Question: I'm trying to get this logo to conform to all resolutions and browsers, while staying in the absolute center (vertical and horizontal) of the '#container'. If the resolution is less than 320px, I want the company name to disappear, and for the logo to be in the center of the '#container'. Can't use jQuery, Javascript, or any other frameworks. Just HTML and CSS.
Example in progress: <URL>
Link to actual logo image: <URL>

Note: The "u" and "r" and intended to be overlapped, that was not a mistake ;)
'''
*, *:before, *:after {
box-sizing: border-box;
}
body {
background: #678;
height: 100%;
width: 100%;
}
#container {
background: #eee;
padding: 40px 50px 85px;
margin: 100px auto 0;
text-align: center;
width: 70%;
}
#d-container {
float: left;
margin-left:110px;
width: 50%;
z-index:1;
}
#t-container {
float: left;
margin: -10px 0 0 -170px;
width: 50%;
z-index:2;
}
.diamond {
background: #5284CD;
border: 2px solid #000;
display: inline-block;
height: 20px;
margin: -5px 10px 0 0;
width: 20px;
/* Rotate */
-webkit-transform: rotate(-45deg);
-moz-transform: rotate(-45deg);
-ms-transform: rotate(-45deg);
-o-transform: rotate(-45deg);
transform: rotate(-45deg);
}
#l-text:before {
content:"UpSou";
display: inline;
font: 400 56px/100% Arial, Helvetica, sans-serif;
float: left;
letter-spacing: -6px;
}
#r-text:before {
content:"rce";
display: inline;
font: 400 56px/100% Arial, Helvetica, sans-serif;
float: left;
letter-spacing: -3px;
}
#trade:before {
content:"ae";
display: inline;
font: 400 20px/100% sans-serif;
float: left;
letter-spacing: -3px;
}
@media only screen and (max-width: 320px) {
#l-text, #r-text, #trade {
display: none;
}
.diamond {
margin: -2px 3px 0 0 ;
}
}
'''
'''
<!DOCTYPE html>
<html lang="en">
<head>
<meta http-equiv="X-UA-Compatible" content="IE=edge,chrome=1" />
<meta charset="utf-8" />
<title>UpSource&reg; logo made using CSS3</title>
<link rel="stylesheet" href="upsourcelogo.css" />
</head>
<body>
<div id="container">
<div id="d-container">
<div class="diamond"></div>
<br />
<div class="diamond"></div>
<div class="diamond"></div>
<br />
<div class="diamond"></div>
<div class="diamond"></div>
<div class="diamond"></div>
</div>
<div id="t-container">
<div id="l-text"></div>
<div id="r-text"></div>
<div id="trade"></div>
</div>
</div>
</body>
</html>
'''
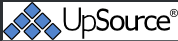
Answer: the first thing you have to do if you want to use only css ist to draw your Logo using css something like this:
'''
*, *:before, *:after {
box-sizing: border-box;
}
#logo{
width:100px;
height:100px;
margin:20px auto;
background:red;
position:relative;
}
#logo:before {
content: '';
position: absolute;
top: 0;
left: -68px;
background: #5284CD;
display: inline-block;
height: 20px;
width: 20px;
-webkit-transform: rotate(-45deg);
-moz-transform: rotate(-45deg);
-ms-transform: rotate(-45deg);
-o-transform: rotate(-45deg);
transform: rotate(-45deg);
-webkit-box-shadow: 0 0 0 2px black,0 30px 0 #5284CD, 0 30px 0 2px black, 0 60px #5284CD, 0 60px 0 2px black,-30px 0 #5284CD,-30px 0 0 2px black,-60px 0 #5284CD,-60px 0 0 2px black,-30px 30px #5284CD,-30px 30px 0 2px black;
-moz-box-shadow: 0 0 0 2px black,0 30px 0 #5284CD, 0 30px 0 2px black, 0 60px #5284CD, 0 60px 0 2px black,-30px 0 #5284CD,-30px 0 0 2px black,-60px 0 #5284CD,-60px 0 0 2px black,-30px 30px #5284CD,-30px 30px 0 2px black;
box-shadow: 0 0 0 2px black,0 30px 0 #5284CD, 0 30px 0 2px black, 0 60px #5284CD, 0 60px 0 2px black,-30px 0 #5284CD,-30px 0 0 2px black,-60px 0 #5284CD,-60px 0 0 2px black,-30px 30px #5284CD,-30px 30px 0 2px black;
}
'''
Demo:<URL>
'''
<figure id=logo>UpSource</figure>
'''
it looks like this now

now that you have a css logo you can move the figure depending on what you want to achive.
note that you can use <URL> scale 2D on '#logo:before' in your mediaquery
something like
'''
@media only screen and (max-width: 320px) {
#logo:before {
/*set the position with left and top*/
-webkit-transform: rotate(-45deg) scale(0.7,0.7);/* please zoom me */
-moz-transform: rotate(-45deg) scale(0.7,0.7);
transform: rotate(-45deg) scale(0.7,0.7);
}
}
'''
and for the performance you can add backface-visibility since you are using transform
'''
backface-visibility:hidden;
-webkit-backface-visibility:hidden; /* Chrome and Safari */
-moz-backface-visibility:hidden; /* Firefox */
-ms-backface-visibility:hidden; /* Internet Explorer */
'''